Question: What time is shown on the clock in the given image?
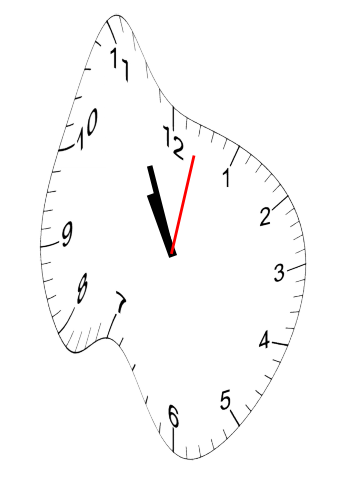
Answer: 10:56:02